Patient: sex F, age 52
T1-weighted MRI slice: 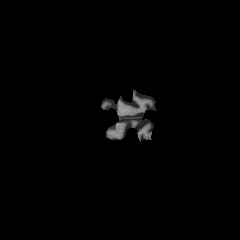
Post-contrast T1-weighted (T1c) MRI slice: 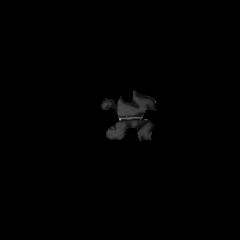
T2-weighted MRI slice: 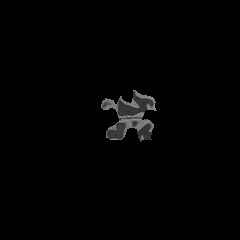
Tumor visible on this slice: no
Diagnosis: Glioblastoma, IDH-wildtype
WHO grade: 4